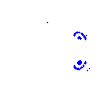
Particle: electron